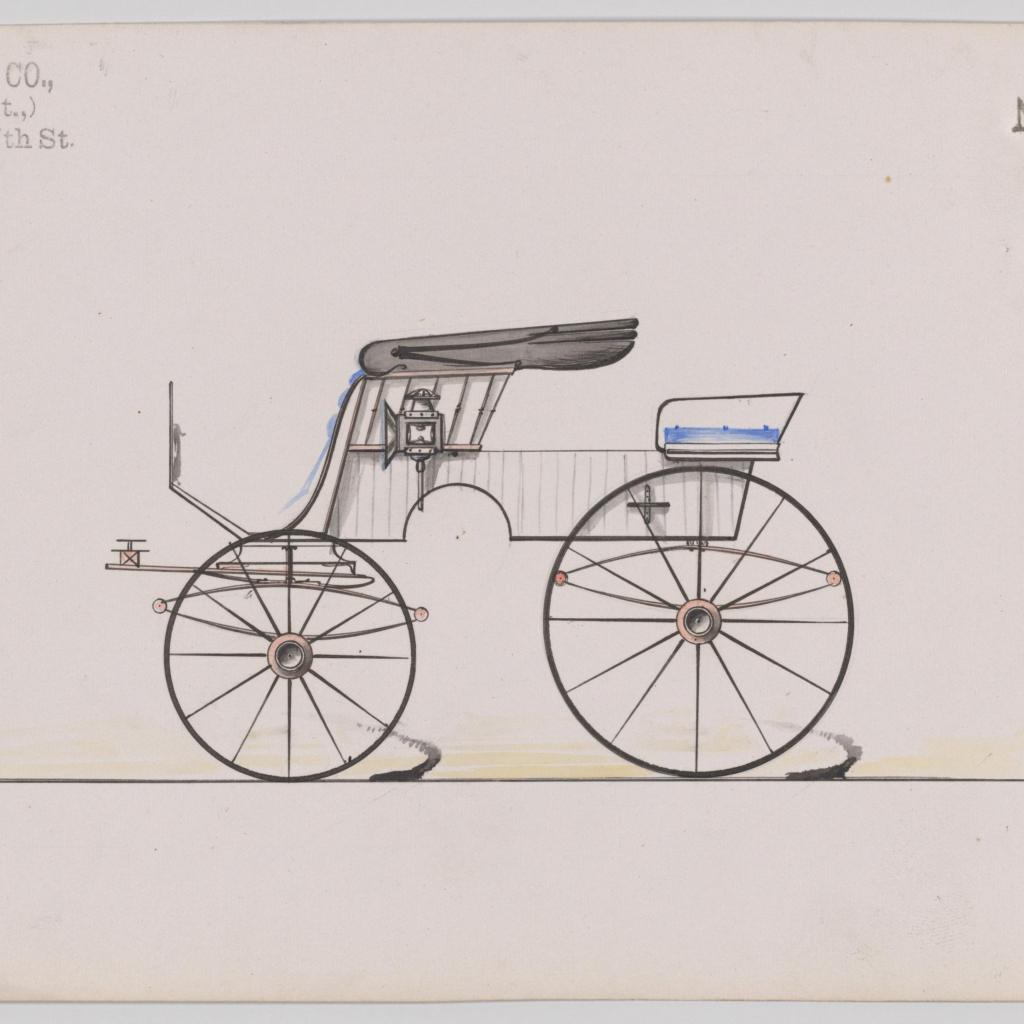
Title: Design for Stanhope Phaeton, no. 3317a
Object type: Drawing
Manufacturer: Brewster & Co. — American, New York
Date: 1877
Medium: Pen and black ink, watercolor and gouache
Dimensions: sheet: 5 15/16 x 8 3/4 in. (15.1 x 22.2 cm)
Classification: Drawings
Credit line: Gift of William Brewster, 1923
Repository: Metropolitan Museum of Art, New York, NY